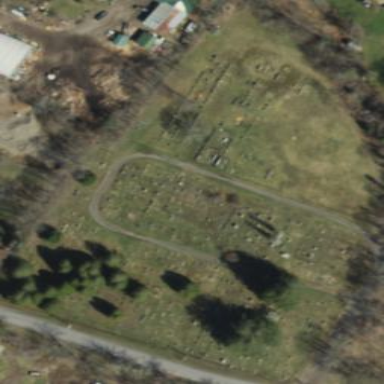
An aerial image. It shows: Cemetery.